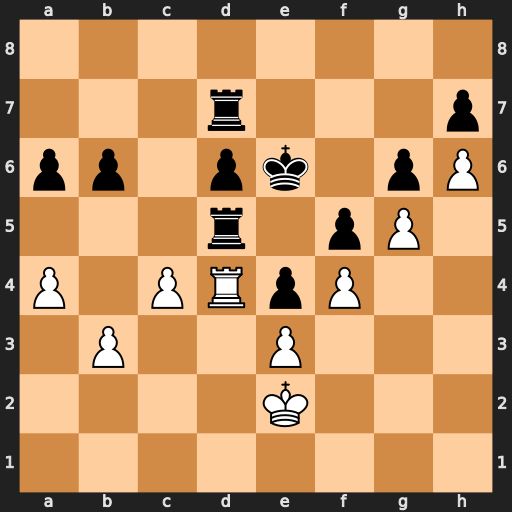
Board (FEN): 8/3r3p/pp1pk1pP/3r1pP1/P1PRpP2/1P2P3/4K3/8
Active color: w
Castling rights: -
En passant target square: -
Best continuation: cxd5+ Ke7 Rc4